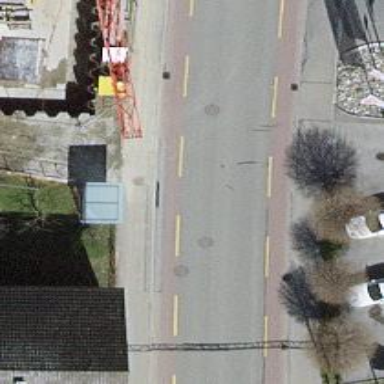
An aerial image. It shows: Bus stop with sheltered platform for public transport.